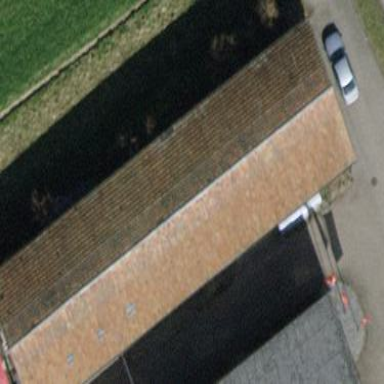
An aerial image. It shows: Industrial building with gabled roof.